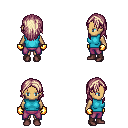
a pixel art fantasy rpg character, female body template, human, tanned skin, teal sleeveless shirt, magenta pants, white blonde long hairstyle, gold gloves, maroon shoes, four views (front, back, left, right), 2x2 character sprite sheet, small pixel art, hard edges, no anti-aliasing